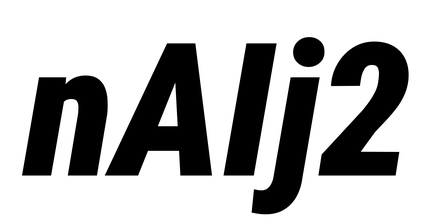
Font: Roboto-Italic_Condensed_Black_Italic